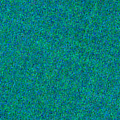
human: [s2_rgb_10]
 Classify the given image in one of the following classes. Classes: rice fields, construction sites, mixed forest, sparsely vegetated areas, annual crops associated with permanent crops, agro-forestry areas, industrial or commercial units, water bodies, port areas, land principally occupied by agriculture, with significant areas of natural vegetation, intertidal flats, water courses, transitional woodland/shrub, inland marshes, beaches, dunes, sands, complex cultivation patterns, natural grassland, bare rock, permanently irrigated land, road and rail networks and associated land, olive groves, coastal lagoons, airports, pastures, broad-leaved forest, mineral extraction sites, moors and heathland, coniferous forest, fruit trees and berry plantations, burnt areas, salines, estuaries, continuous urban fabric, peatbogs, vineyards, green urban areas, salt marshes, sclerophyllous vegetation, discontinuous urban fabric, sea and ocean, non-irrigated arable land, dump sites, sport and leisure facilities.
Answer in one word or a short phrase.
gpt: sea and ocean